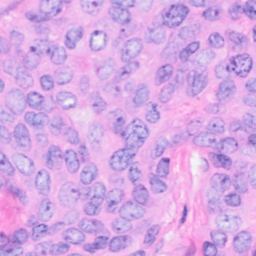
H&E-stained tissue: Breast